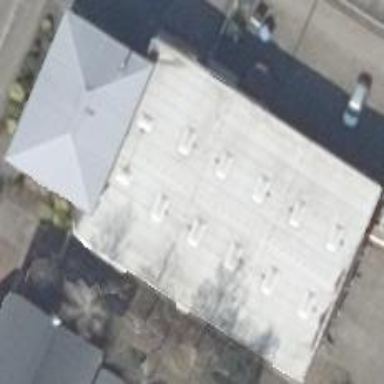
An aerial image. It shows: Commercial building.